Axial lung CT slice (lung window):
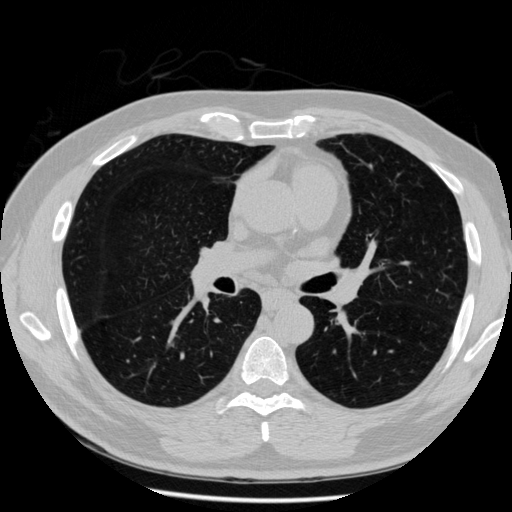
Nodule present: no